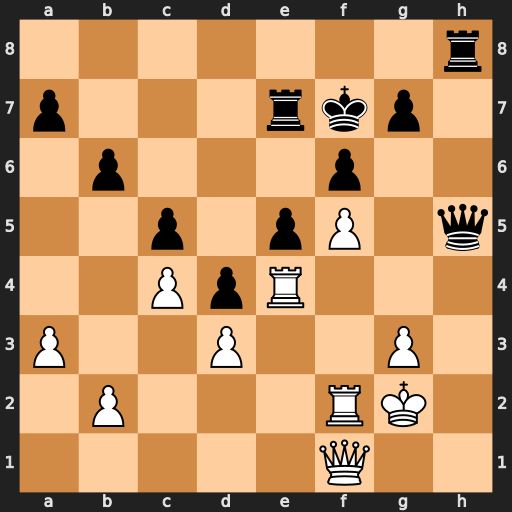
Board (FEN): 7r/p3rkp1/1p3p2/2p1pP1q/2PpR3/P2P2P1/1P3RK1/5Q2
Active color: w
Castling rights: -
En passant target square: -
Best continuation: Rh4 Qxh4 gxh4